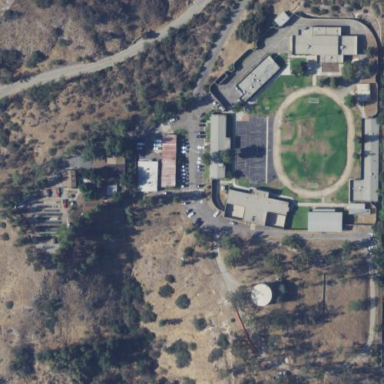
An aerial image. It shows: Prison.